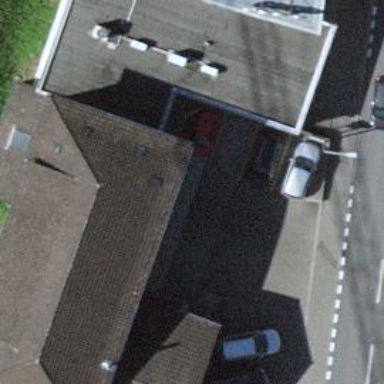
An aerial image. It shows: Convenience shop located in building.